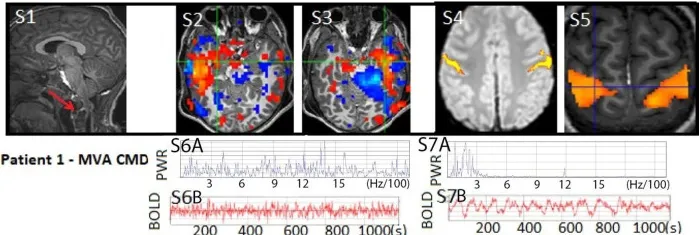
Patient 1: (S1) T1W MRI with cervical level one atlanto-occipital dislocation (RED arrow) and same level spinal cord displacement with edema indicating severe spinal cord injury, often considered a fatal injury, not shown. Anatomical MRI otherwise showed patchy diffuse signs of diffuse axonal injury. (S2-S3) rs-SOZ with a red-blue activation-deactivation pattern and (S6A-B) fast frequencies in the BOLD power spectrum and time course. (S4-S5) Post-seizure treatment task-fMRI motor activation and normalized rs-fMRI motor network with (S7A-B) normal BOLD power spectrum and time course. The patient's motion during rs-fMRI was < 0.2 mm in any direction.
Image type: radiology (mri)